Aerial crown-view tile of a tropical tree (Barro Colorado Island, Panama), acquired 20250124:
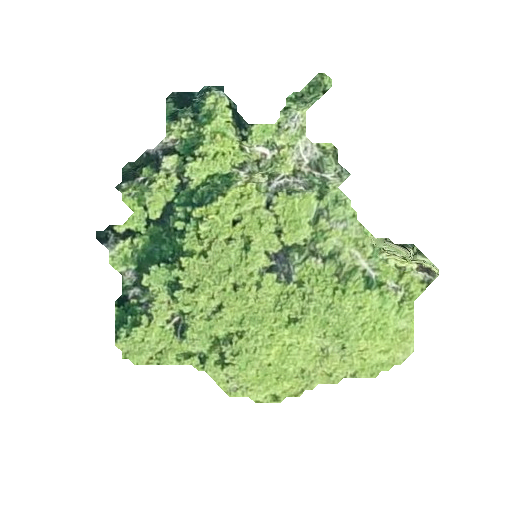
Species: Terminalia amazonia
GBIF accepted scientific name: Terminalia amazonica
Crown area: 103.145 m²